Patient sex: M
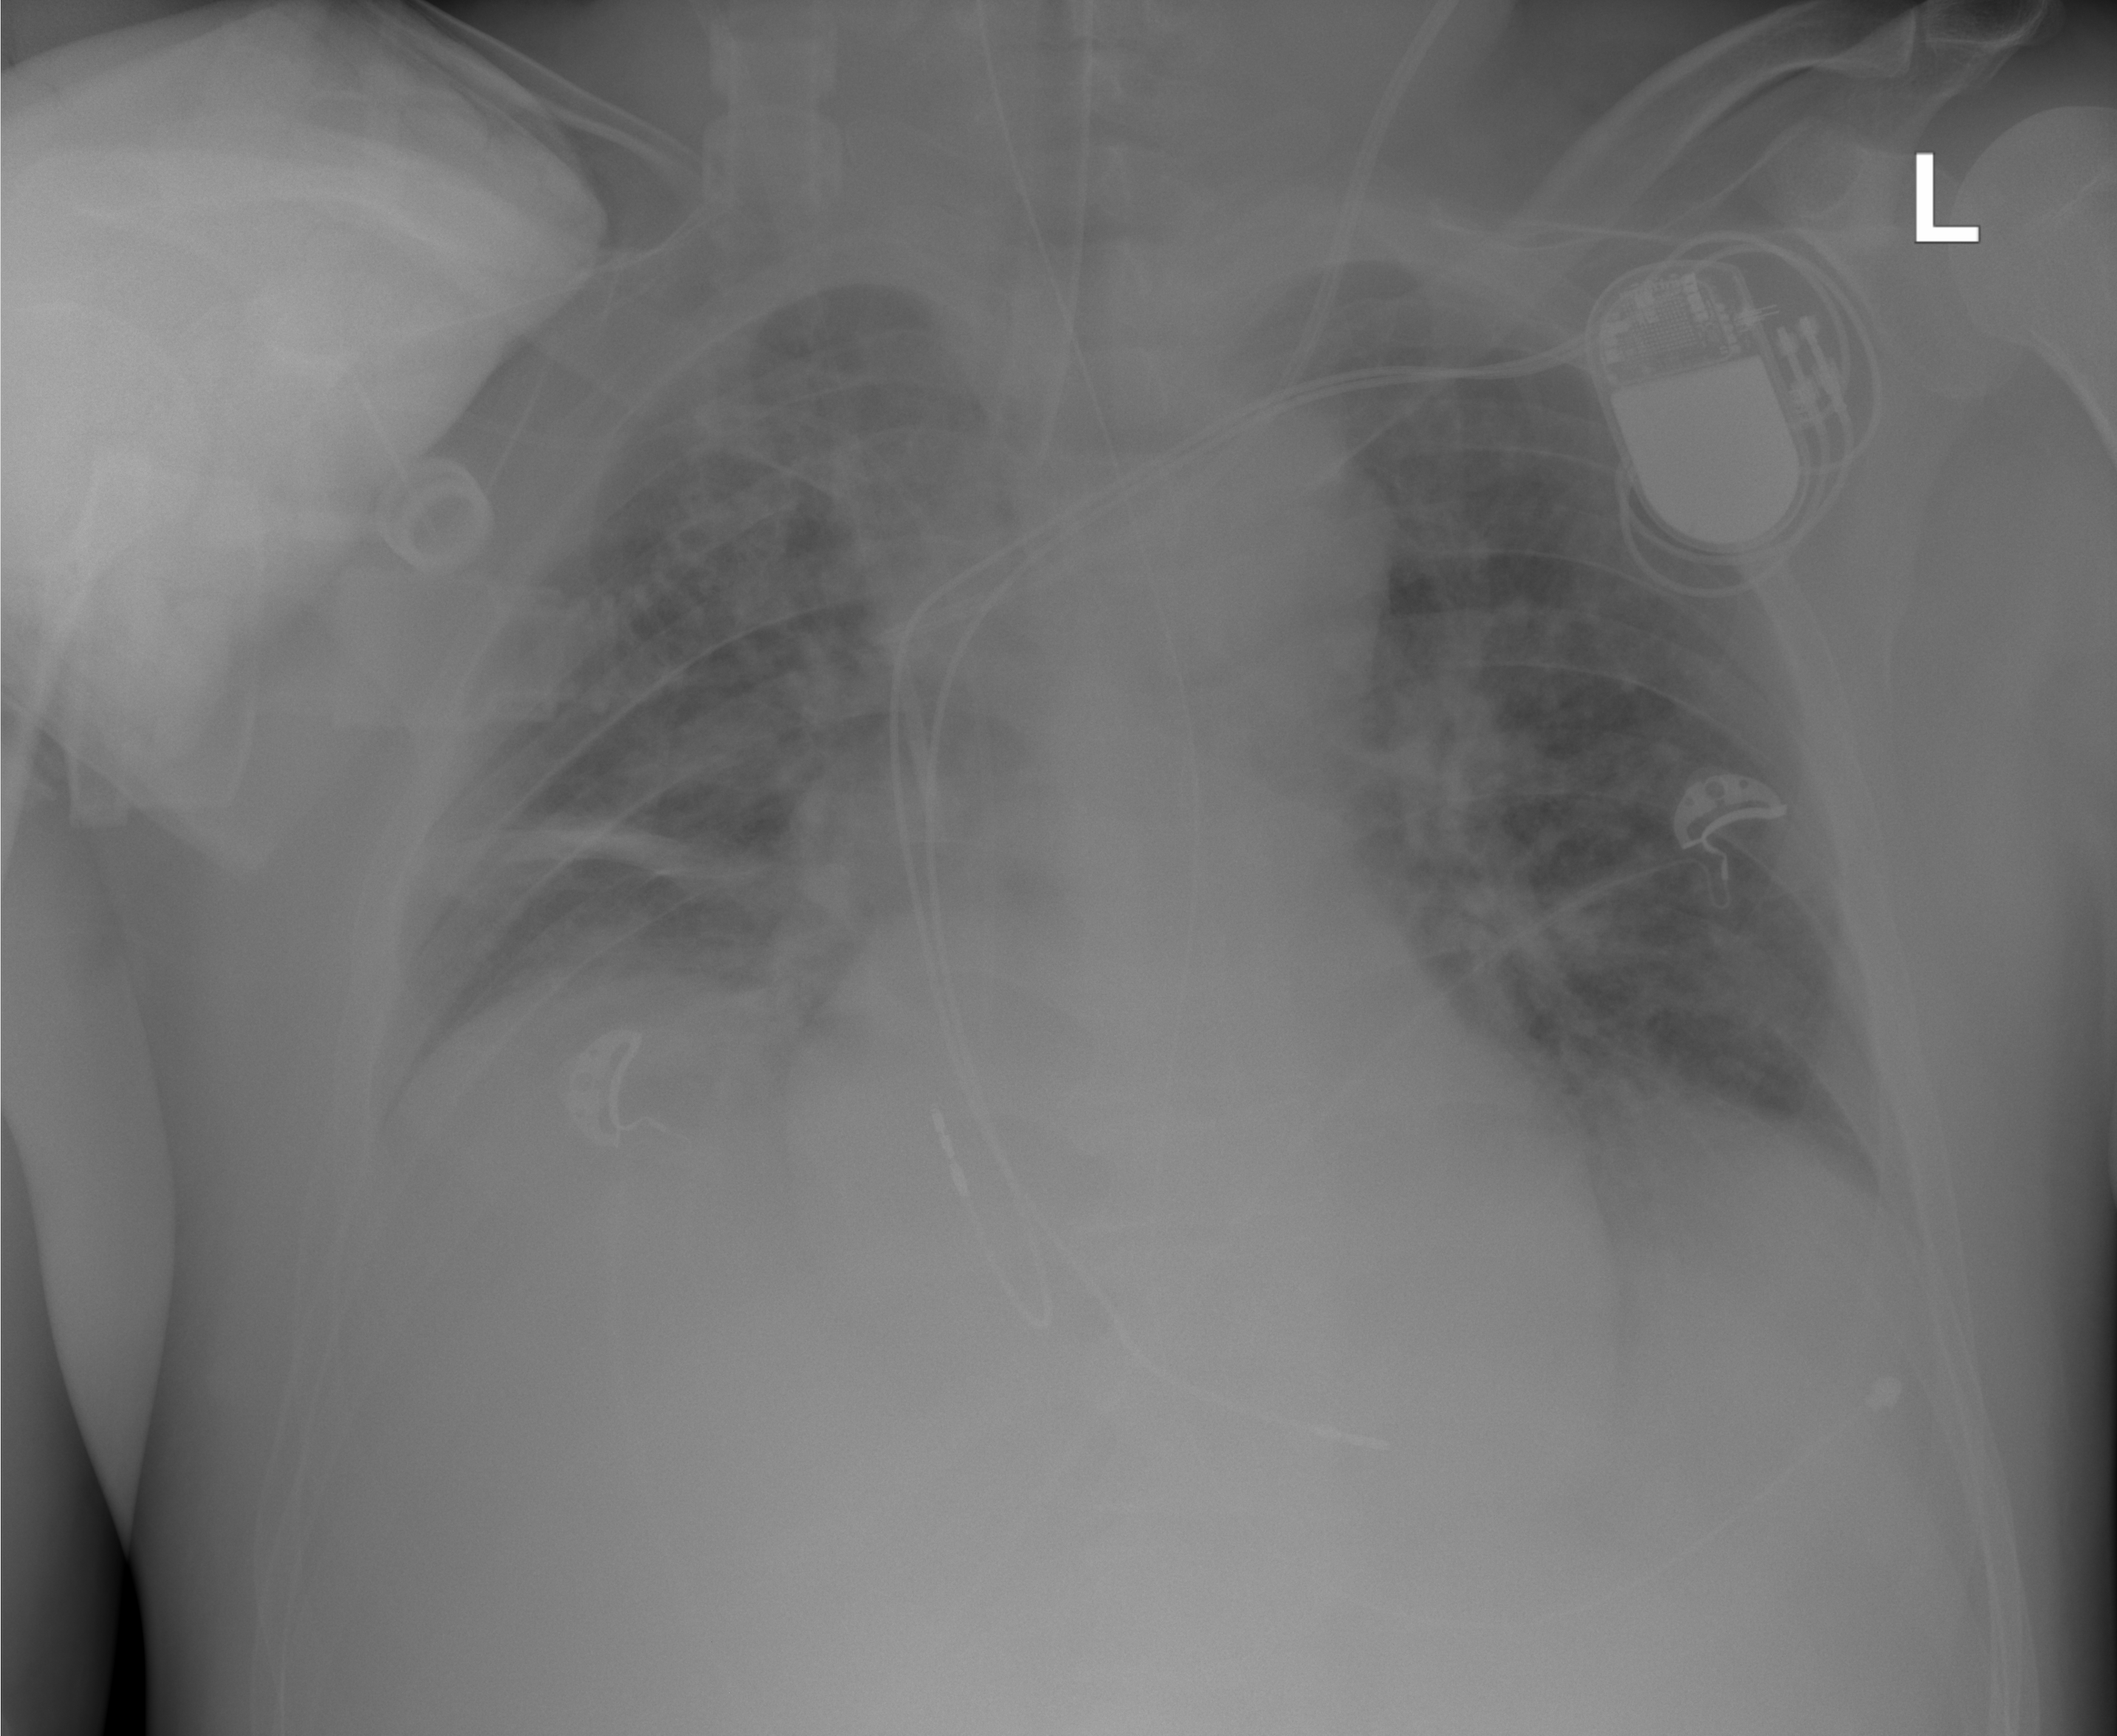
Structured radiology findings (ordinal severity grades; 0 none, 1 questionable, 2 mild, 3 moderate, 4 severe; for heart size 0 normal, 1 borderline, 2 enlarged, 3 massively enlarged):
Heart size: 2
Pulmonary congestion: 2
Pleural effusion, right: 2
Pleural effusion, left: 1
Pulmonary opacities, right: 3
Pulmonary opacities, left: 3
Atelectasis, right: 2
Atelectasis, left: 1